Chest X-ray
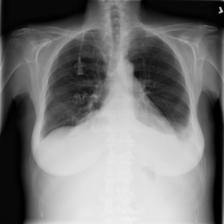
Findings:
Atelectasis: negative
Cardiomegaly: negative
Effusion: positive
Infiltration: negative
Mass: negative
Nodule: negative
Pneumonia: negative
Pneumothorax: negative
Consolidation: negative
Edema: negative
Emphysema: negative
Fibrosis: negative
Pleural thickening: negative
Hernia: negative